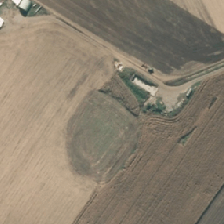
Land cover: shortrotation_cropland